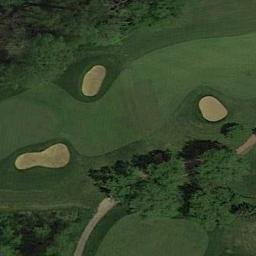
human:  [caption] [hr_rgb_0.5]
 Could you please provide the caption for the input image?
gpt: Many trees are near the golf course .

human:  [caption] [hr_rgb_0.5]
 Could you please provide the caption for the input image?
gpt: The golf course has some fairways, Barrier trees and three sandpits .

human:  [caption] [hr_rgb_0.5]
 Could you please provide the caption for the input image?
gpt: There are a few bunkers and a few paths on the large green lawn on the golf course and many trees .

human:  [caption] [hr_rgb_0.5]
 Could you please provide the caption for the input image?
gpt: There are several rows of trees on this lawn .

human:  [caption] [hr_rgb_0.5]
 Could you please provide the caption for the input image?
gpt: There are three bunkers and some green trees on the golf course .